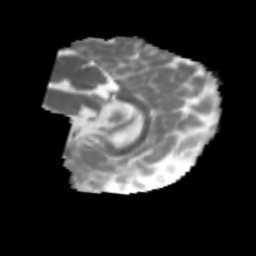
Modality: MD
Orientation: sagittal
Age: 6
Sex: male
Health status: healthy